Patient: sex M, age 48
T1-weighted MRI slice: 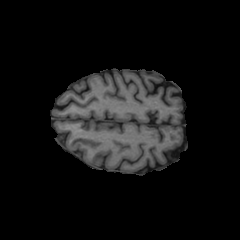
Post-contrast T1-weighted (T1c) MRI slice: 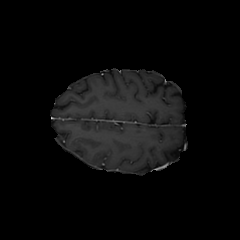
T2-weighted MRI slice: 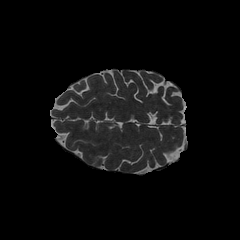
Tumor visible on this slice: no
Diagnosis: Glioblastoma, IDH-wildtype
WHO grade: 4